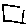
Label: square